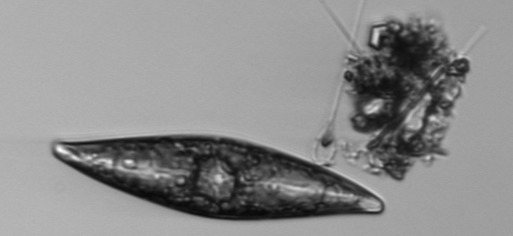
Label: Pleurosigma